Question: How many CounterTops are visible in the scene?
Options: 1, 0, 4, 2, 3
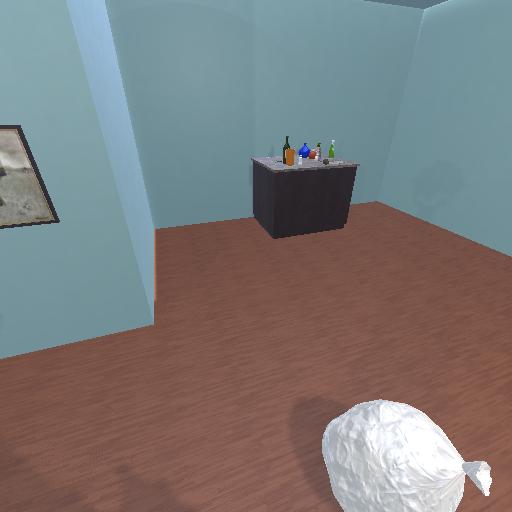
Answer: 1